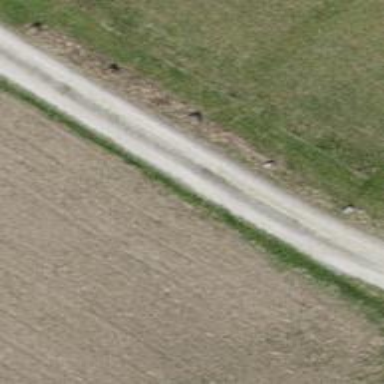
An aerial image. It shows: Gravel track with grade2 quality.